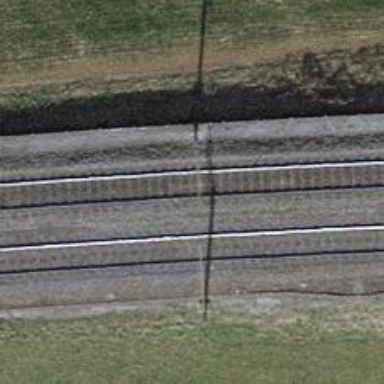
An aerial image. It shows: Single railway track with electrified contact line.